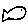
Label: fish